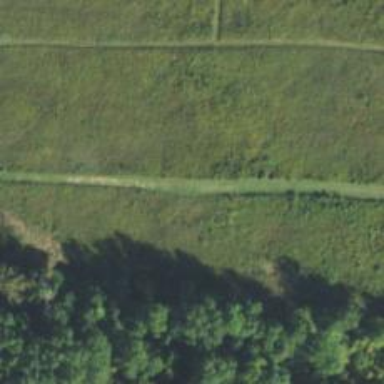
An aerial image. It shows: Footpath.